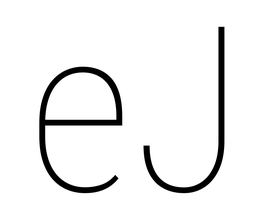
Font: Roboto_Condensed_Thin